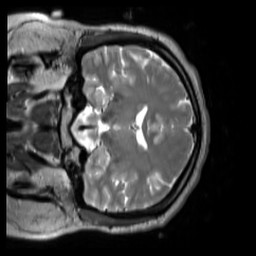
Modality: T2w
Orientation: coronal
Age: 31
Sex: female
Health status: ill
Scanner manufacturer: siemens
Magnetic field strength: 3 T
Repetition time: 2.8 s
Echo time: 0.326 s